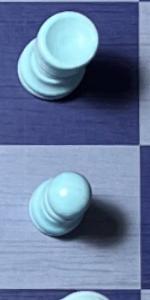
Label: Pawn_White